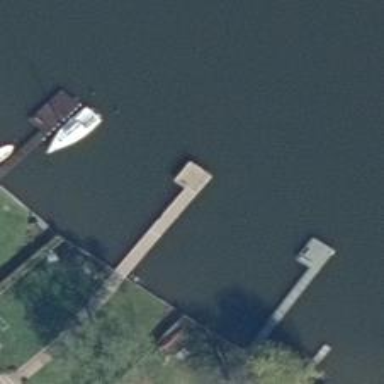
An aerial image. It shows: Man-made pier.